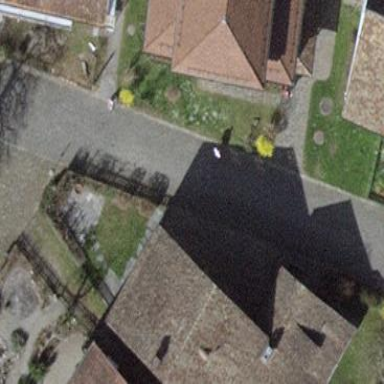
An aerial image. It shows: Terrace building.